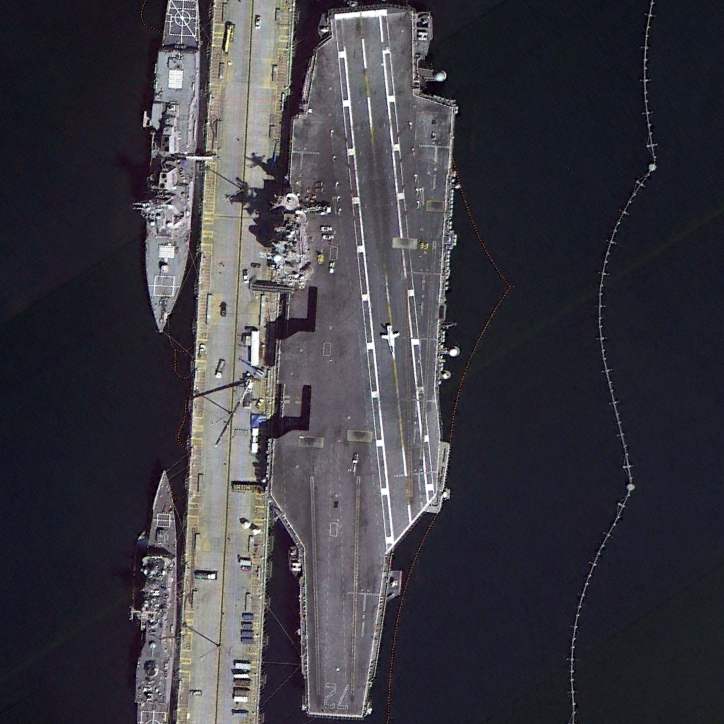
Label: aircraft_carrier